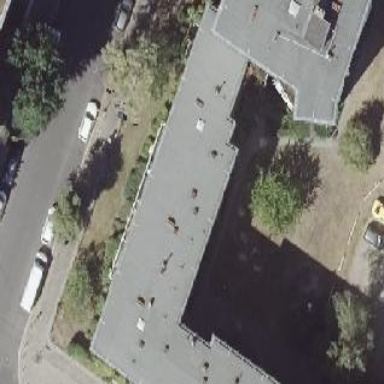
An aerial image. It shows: Building with grey roof and white exterior.